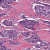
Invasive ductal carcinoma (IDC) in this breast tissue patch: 1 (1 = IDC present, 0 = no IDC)